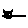
Label: cat